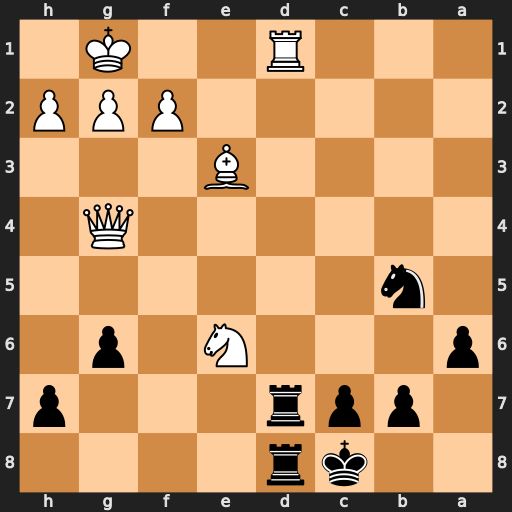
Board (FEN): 2kr4/1ppr3p/p3N1p1/1n6/6Q1/4B3/5PPP/3R2K1
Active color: b
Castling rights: -
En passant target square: -
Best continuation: Rxd1+ Qxd1 Rxd1#